Field crop: maize
Growth stage: 2
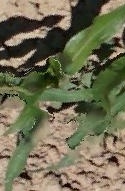
Species: maize